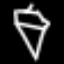
Label: diamond